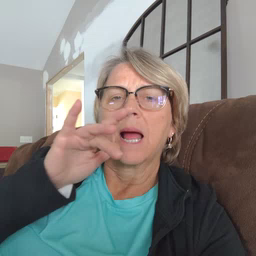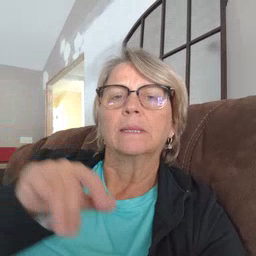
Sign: empty